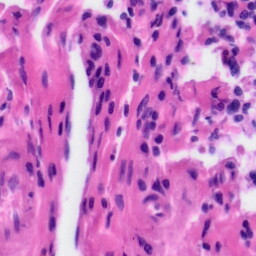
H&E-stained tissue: Tonsil